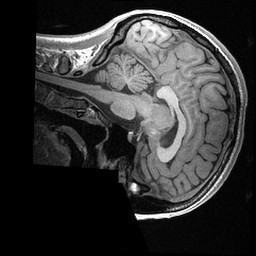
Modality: T1w
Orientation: sagittal
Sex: female
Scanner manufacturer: ge
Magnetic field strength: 3 T
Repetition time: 0.0064 s
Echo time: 0.00281 s